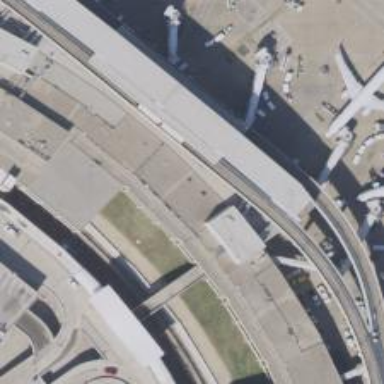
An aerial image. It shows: Information terminal.